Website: crate-barrel
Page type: review-order
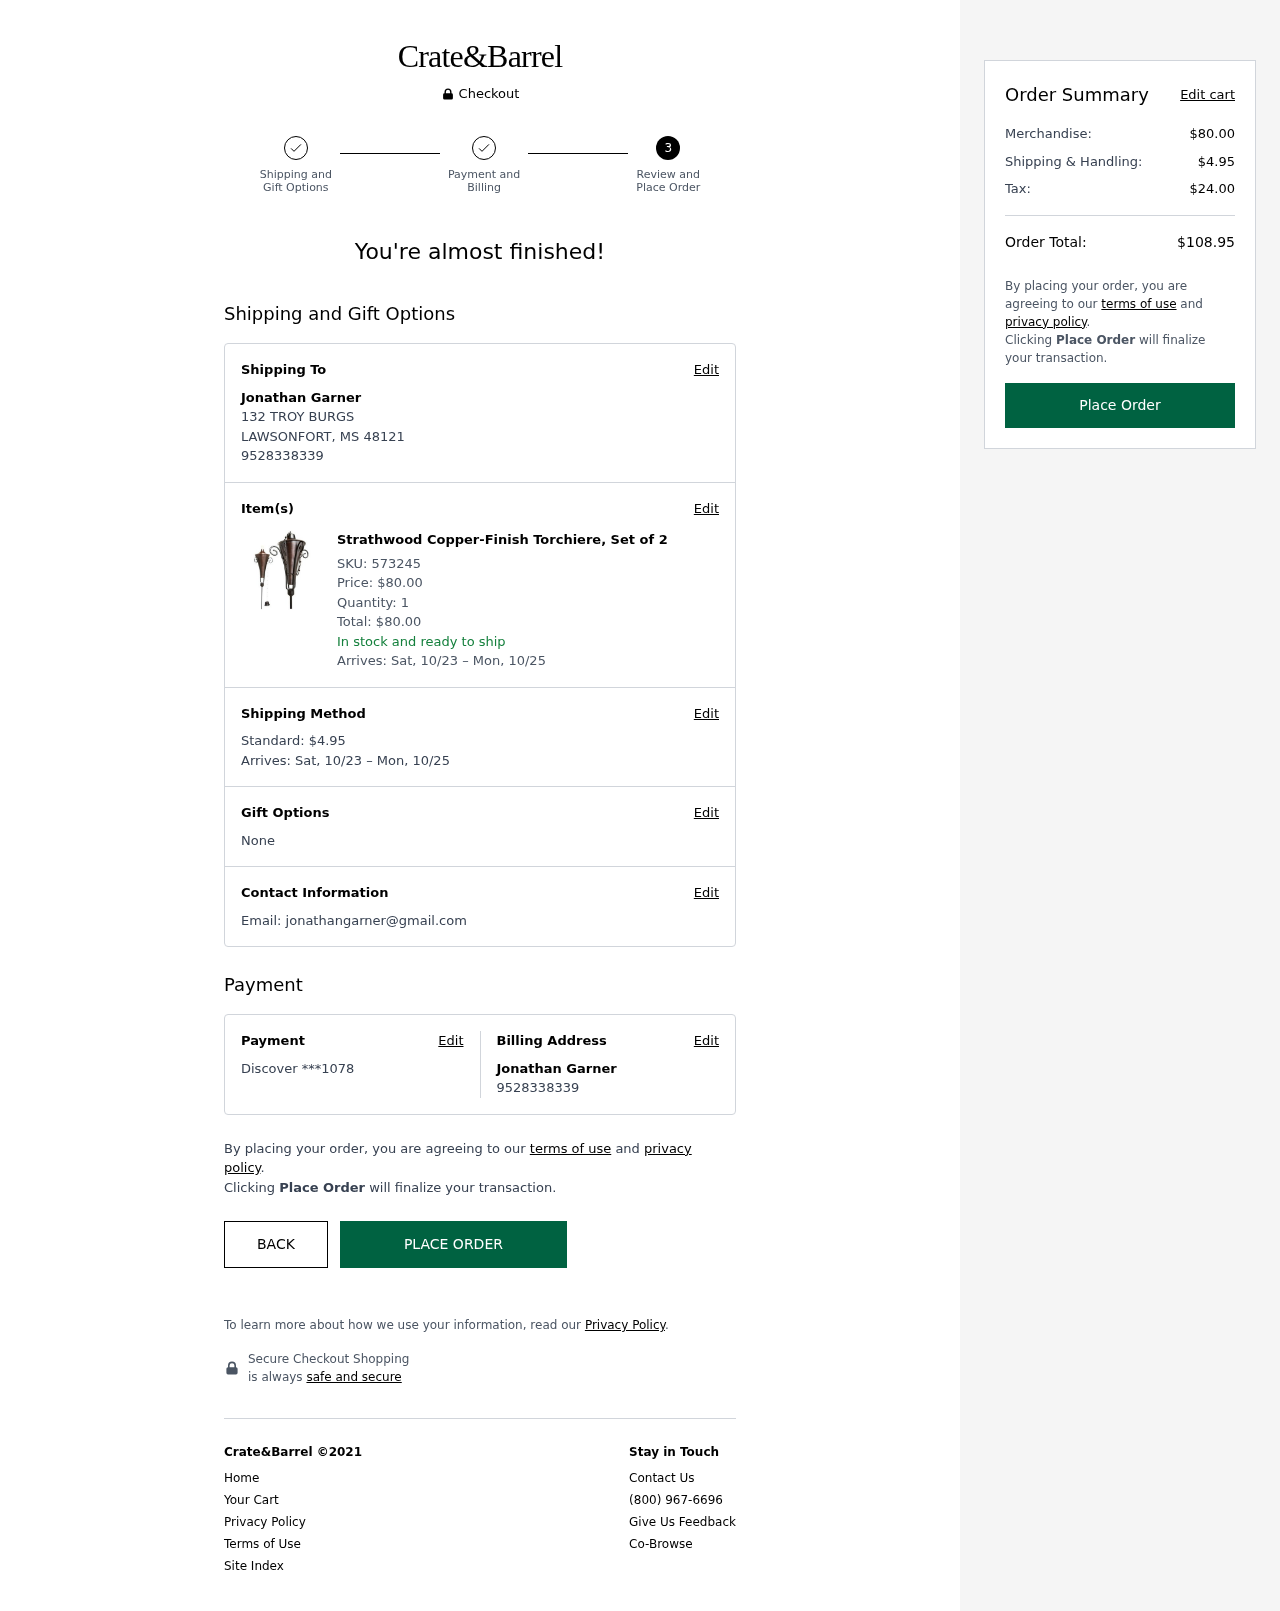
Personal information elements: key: PII_CARD_LAST4
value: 1078
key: PII_CARD_TYPE
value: Discover
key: PII_CITY_STATE_ZIP
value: LAWSONFORT, MS 48121
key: PII_EMAIL
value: jonathangarner@gmail.com
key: PII_FULLNAME
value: Jonathan Garner
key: PII_FULLNAME2
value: Jonathan Garner
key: PII_PHONE
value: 9528338339
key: PII_PHONE2
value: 9528338339
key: PII_STREET
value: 132 TROY BURGS
Product elements: key: PRODUCT1_NAME
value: Strathwood Copper-Finish Torchiere, Set of 2
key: PRODUCT1_PRICE
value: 80
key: PRODUCT1_QUANTITY
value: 1
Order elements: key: ORDER_SKU
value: SKU: 573245
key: ORDER_ITEM_TOTAL
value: Total: $80.00
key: ORDER_DELIVERY_DATE
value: Arrives: Sat, 10/23 – Mon, 10/25
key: ORDER_SHIPPING_COST
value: $4.95
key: ORDER_SHIPPING_COST
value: Standard: $4.95
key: ORDER_SUBTOTAL
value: $80.00
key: ORDER_TAX
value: $24.00
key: ORDER_TOTAL
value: $108.95